Question: I have a problem with creating centered boxes with css. For now I have this:
<URL>
'''
.trex-clear-all{
display: inline-block;
width: 99%;
height: 17px;
font-size: 12px !important;
text-align: -webkit-right !important;
text-align: right;
}
#trex_showonhover{
visibility:hidden;
background-color:#FFFFFF;
border:1px solid #999999;
cursor:default;
position:absolute;
text-align:center;
width: 280px;
z-index:100;
-moz-border-radius: 15px;
border-radius: 15px;
padding: 10px 10px 10px;
}
#trex_close_div{
top:6px;
right:6px;
position:absolute;
}
.trex_showdiv{
width:310px;
float: right;
}
.trex-text-title{
font-family: 'Segoe UI_', 'Open Sans', Verdana, Arial, Helvetica, sans-serif !important;
font-size: 11px !important;
font-weight:700 !important;
padding: 2px !important;
}
.trex-new-widget-container {
font: 10pt normal Arial, sans-serif;
height: auto;
margin: 10px auto 0 auto;
text-align: center;
width: 100%;
}
.trex-new-widget-container .trex-box {
border: 1px solid #000;
cursor: pointer;
height: 180px;
width: 240px;
float: left;
margin: 3px;
position: relative;
overflow: hidden;
-webkit-box-shadow: 2px 1px 1px 1px #ccc;
-moz-box-shadow: 2px 1px 1px 1px #ccc;
box-shadow: 2px 1px 1px 1px #ccc;
}
.trex-new-widget-container .trex-box img {
position: absolute;
left: 0;
width:100%;
height: 100%;
-webkit-transition: all 300ms ease-out;
-moz-transition: all 300ms ease-out;
-o-transition: all 300ms ease-out;
-ms-transition: all 300ms ease-out;
transition: all 300ms ease-out;
}
.trex-new-widget-container .trex-box .trex-caption {
background-color: rgba(240,240,240,0.6);
position: absolute;
color: #000 !important;
z-index: 1000;
-webkit-transition: all 400ms ease-out;
-moz-transition: all 400ms ease-out;
-o-transition: all 400ms ease-out;
-ms-transition: all 400ms ease-out;
transition: all 400ms ease-in;
left: 0;
}
.trex-new-widget-container .trex-box .trex-full-caption {
width: 240px;
height: 50px;
top: 130px;
text-align: center;
padding-top: 0px;
}
.trex-new-widget-container .trex-box:hover .trex-full-caption {
-moz-transform: translateY(-60px);
-o-transform: translateY(-60px);
-webkit-transform: translateY(-60px);
transform: translateY(-60px);
opacity: 1;
background-color: rgba(0,0,0,0.9);
color: #fff !important;
}
'''
As you can see, when you change page width (resize browser, or change resolution) number of boxes per row are changing. That's ok, but the boxes shoud be aligned in the middle, not on the left as it is now.
I hope you understand what is the problem. Here is simple sketch so you can visualize it.

Thanks
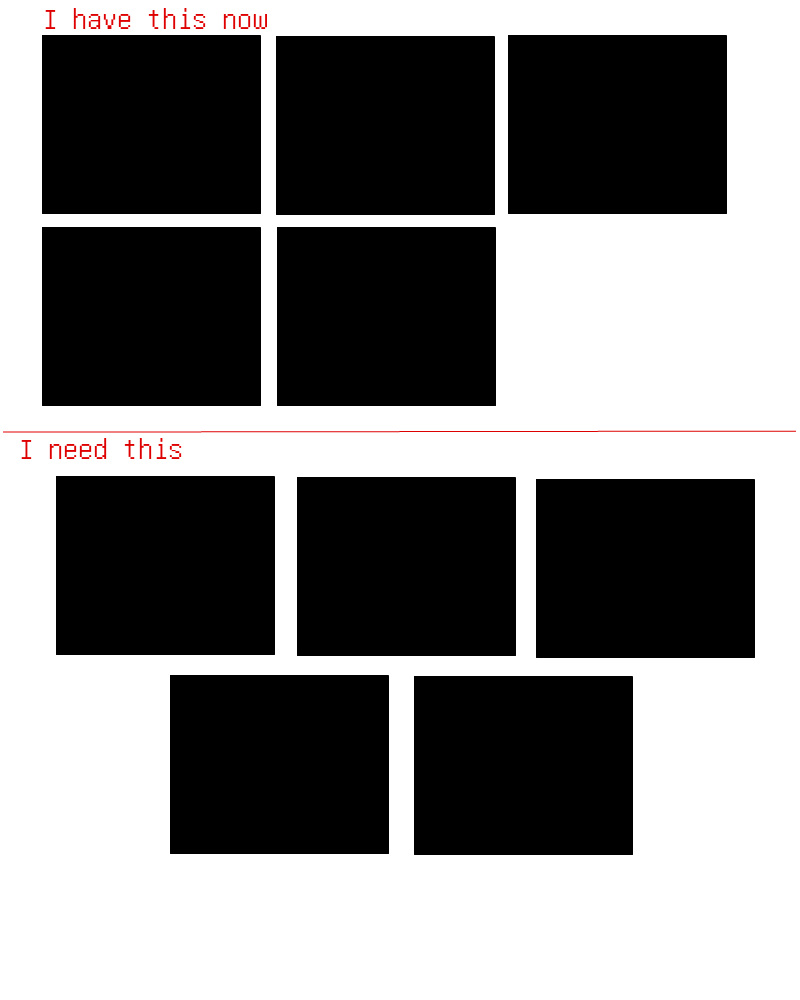
Answer: '''
.trex-new-widget-container .trex-box {
border: 1px solid #000;
box-shadow: 2px 1px 1px 1px #ccc;
cursor: pointer;
display: inline-block;
/*float: left;*/
height: 180px;
margin: 3px;
overflow: hidden;
position: relative;
width: 240px;
}
'''